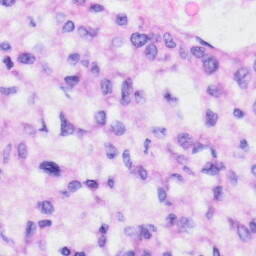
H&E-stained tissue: Liver